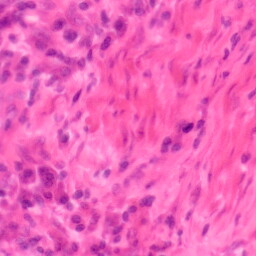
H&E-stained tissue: Colon